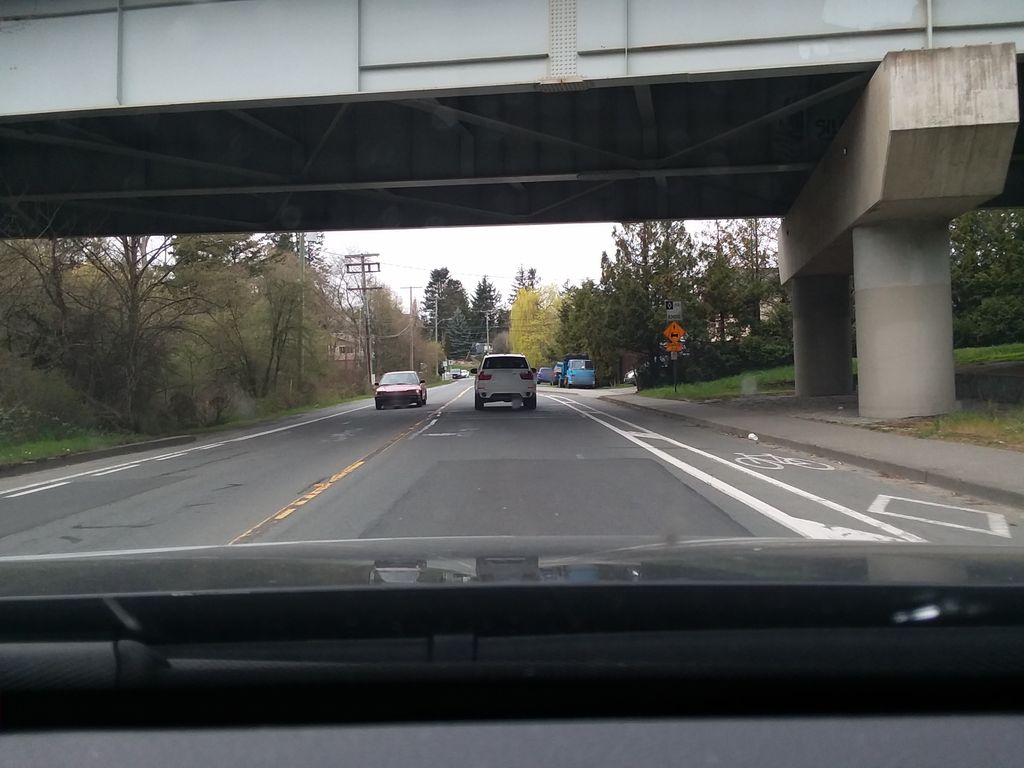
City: victoria